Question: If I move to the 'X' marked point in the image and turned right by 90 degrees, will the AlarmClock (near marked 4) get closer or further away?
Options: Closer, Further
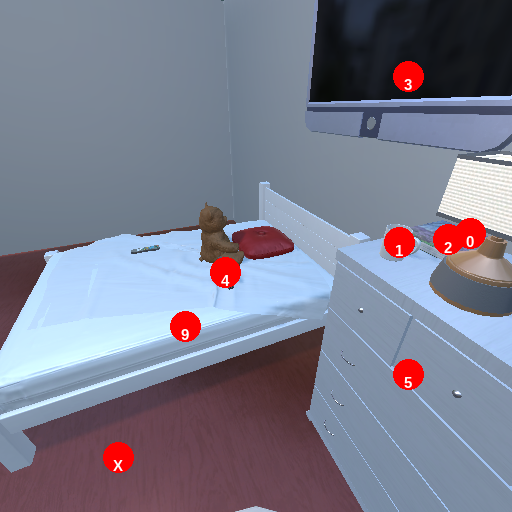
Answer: Closer